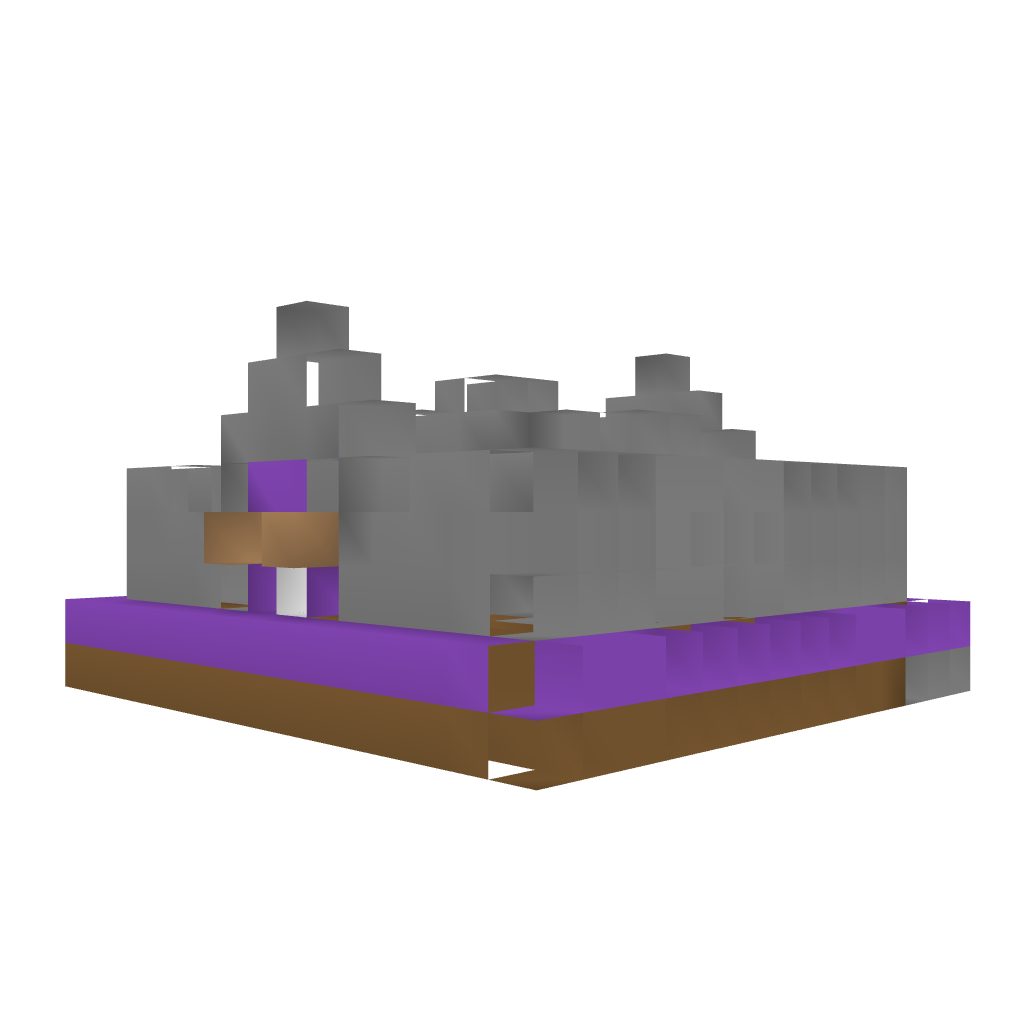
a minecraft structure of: small-medieval-peasant-house bad low quality